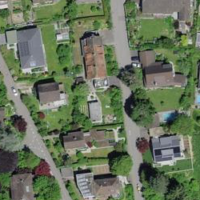
EUNIS habitat code: 54
Species observed at this site:
Hedera helix